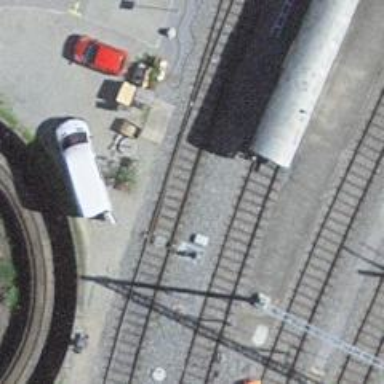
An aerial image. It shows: Railway switch.